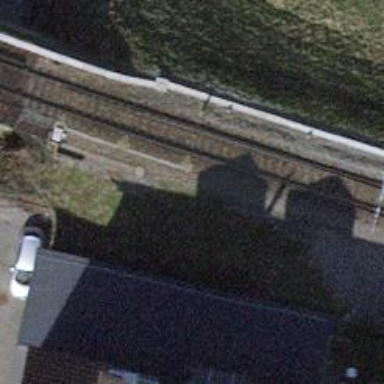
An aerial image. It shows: Single-track railway with electrified contact lines.